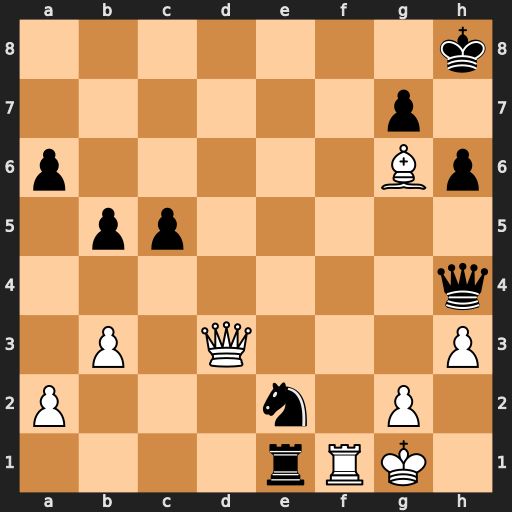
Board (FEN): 7k/6p1/p5Bp/1pp5/7q/1P1Q3P/P3n1P1/4rRK1
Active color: w
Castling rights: -
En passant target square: -
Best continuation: Qxe2 Qd4+ Kh1 Rxf1+ Qxf1